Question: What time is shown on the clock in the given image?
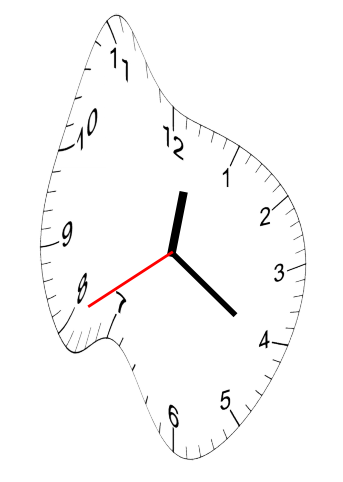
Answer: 12:20:40